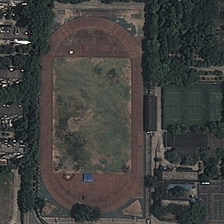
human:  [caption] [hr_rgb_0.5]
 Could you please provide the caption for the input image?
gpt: the playground is surrounded by a row of residential areas .

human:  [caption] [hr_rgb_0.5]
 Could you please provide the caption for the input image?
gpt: there is a big playground in the center of the land .

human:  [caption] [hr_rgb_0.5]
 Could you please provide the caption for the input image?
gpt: the playground is surrounded by a row of residential areas .

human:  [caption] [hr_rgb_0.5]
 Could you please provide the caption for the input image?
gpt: there is a big playground in the center of the land .

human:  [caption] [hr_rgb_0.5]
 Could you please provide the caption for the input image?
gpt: there is a big playground in the center of the land .